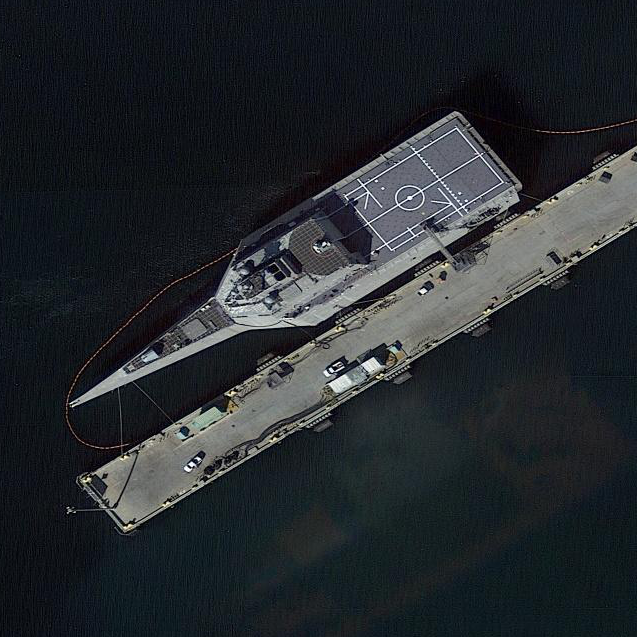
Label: Independence-class_combat_ship